Question: I'm using .NET 3.5, C#, and WinForms.
My grid has lots of columns: SellerName, BuyerName, LoadType, LoadName, DriverName, CarSerialNumber, etc. I want to filter the BindingSource. I did this using ComboBoxes which is filled on DropDown with the grid cells' values, but it's not practical and makes for a bad-looking form.
I need advice on what is the best way to let the user choose values of the grid and then filter with a button. Can I make it like in Excel? There is a button on the column header, and when the user presses it, it shows a little menu with a checked list box. When the user checks any values and press a button it begins filtering.
Please advise me something.
This is pic of Excel:

Thanks!
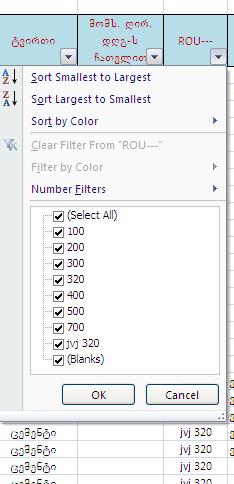
Answer: Well,
first of all you should create your custom filter usercontrol, as similar as you wish to the one in excel.
Secondly, it's not easy to do, but you could add filter buttons to the grid (simply doing 'grid.Controls.Add(...)') and keep them aligned with columns' headers by overriding 'OnColumnWidthChanged/OnColumnHeadersHeightChanged' of 'DatagridView'.
Finally, when user clicks on filter button, you can open a 'ToolStripDropDown' with your custom filter embedded in it, I mean something similar to this answer (obviously with your control instead of the listview):
<URL>
---
Here's a (working) code sample:
'''
public class DataGridFilterHeader : DataGridViewColumnHeaderCell
{
PushButtonState currentState = PushButtonState.Normal;
Point cellLocation;
Rectangle buttonRect;
public event EventHandler<ColumnFilterClickedEventArg> FilterButtonClicked;
protected override void Paint(Graphics graphics,
Rectangle clipBounds,
Rectangle cellBounds,
int rowIndex,
DataGridViewElementStates dataGridViewElementState,
object value,
object formattedValue,
string errorText,
DataGridViewCellStyle cellStyle,
DataGridViewAdvancedBorderStyle advancedBorderStyle,
DataGridViewPaintParts paintParts)
{
base.Paint(graphics, clipBounds,
cellBounds, rowIndex,
dataGridViewElementState, value,
formattedValue, errorText,
cellStyle, advancedBorderStyle, paintParts);
int width = 20; // 20 px
buttonRect = new Rectangle(cellBounds.X + cellBounds.Width - width, cellBounds.Y, width, cellBounds.Height);
cellLocation = cellBounds.Location;
// to set image/ or some other properties to the filter button look at DrawButton overloads
ButtonRenderer.DrawButton(graphics,
buttonRect,
"F",
this.DataGridView.Font,
false,
currentState);
}
protected override void OnMouseDown(DataGridViewCellMouseEventArgs e)
{
if (this.IsMouseOverButton(e.Location))
currentState = PushButtonState.Pressed;
base.OnMouseDown(e);
}
protected override void OnMouseUp(DataGridViewCellMouseEventArgs e)
{
if (this.IsMouseOverButton(e.Location))
{
currentState = PushButtonState.Normal;
this.OnFilterButtonClicked();
}
base.OnMouseUp(e);
}
private bool IsMouseOverButton(Point e)
{
Point p = new Point(e.X + cellLocation.X, e.Y + cellLocation.Y);
if (p.X >= buttonRect.X && p.X <= buttonRect.X + buttonRect.Width &&
p.Y >= buttonRect.Y && p.Y <= buttonRect.Y + buttonRect.Height)
{
return true;
}
return false;
}
protected virtual void OnFilterButtonClicked()
{
if (this.FilterButtonClicked != null)
this.FilterButtonClicked(this, new ColumnFilterClickedEventArg(this.ColumnIndex, this.buttonRect));
}
}
'''
'''
public class ColumnFilterClickedEventArg : EventArgs
{
public int ColumnIndex { get; private set; }
public Rectangle ButtonRectangle { get; private set; }
public ColumnFilterClickedEventArg(int colIndex, Rectangle btnRect)
{
this.ColumnIndex = colIndex;
this.ButtonRectangle = btnRect;
}
}
'''
'''
public class DataGridWithFilter : DataGridView
{
protected override void OnColumnAdded(DataGridViewColumnEventArgs e)
{
var header = new DataGridFilterHeader();
header.FilterButtonClicked += new EventHandler<ColumnFilterClickedEventArg>(header_FilterButtonClicked);
e.Column.HeaderCell = header;
base.OnColumnAdded(e);
}
void header_FilterButtonClicked(object sender, ColumnFilterClickedEventArg e)
{
// open a popup on the bottom-left corner of the
// filter button
// here's we add a simple hello world textbox, but you should add your filter control
TextBox innerCtrl = new TextBox();
innerCtrl.Text = "Hello World !";
innerCtrl.Size = new System.Drawing.Size(100, 30);
var popup = new ToolStripDropDown();
popup.AutoSize = false;
popup.Margin = Padding.Empty;
popup.Padding = Padding.Empty;
ToolStripControlHost host = new ToolStripControlHost(innerCtrl);
host.Margin = Padding.Empty;
host.Padding = Padding.Empty;
host.AutoSize = false;
host.Size = innerCtrl.Size;
popup.Size = innerCtrl.Size;
popup.Items.Add(host);
// show the popup
popup.Show(this, e.ButtonRectangle.X, e.ButtonRectangle.Bottom);
}
}
'''

---
Here's a full VS2008 project sample (DataGrid with customized filter, not just "Hello World"): --> <URL>